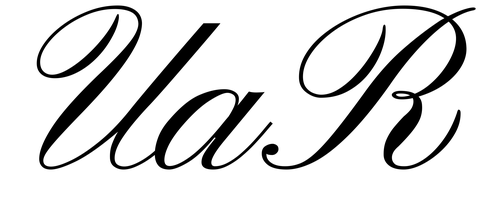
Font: PinyonScript-Regular